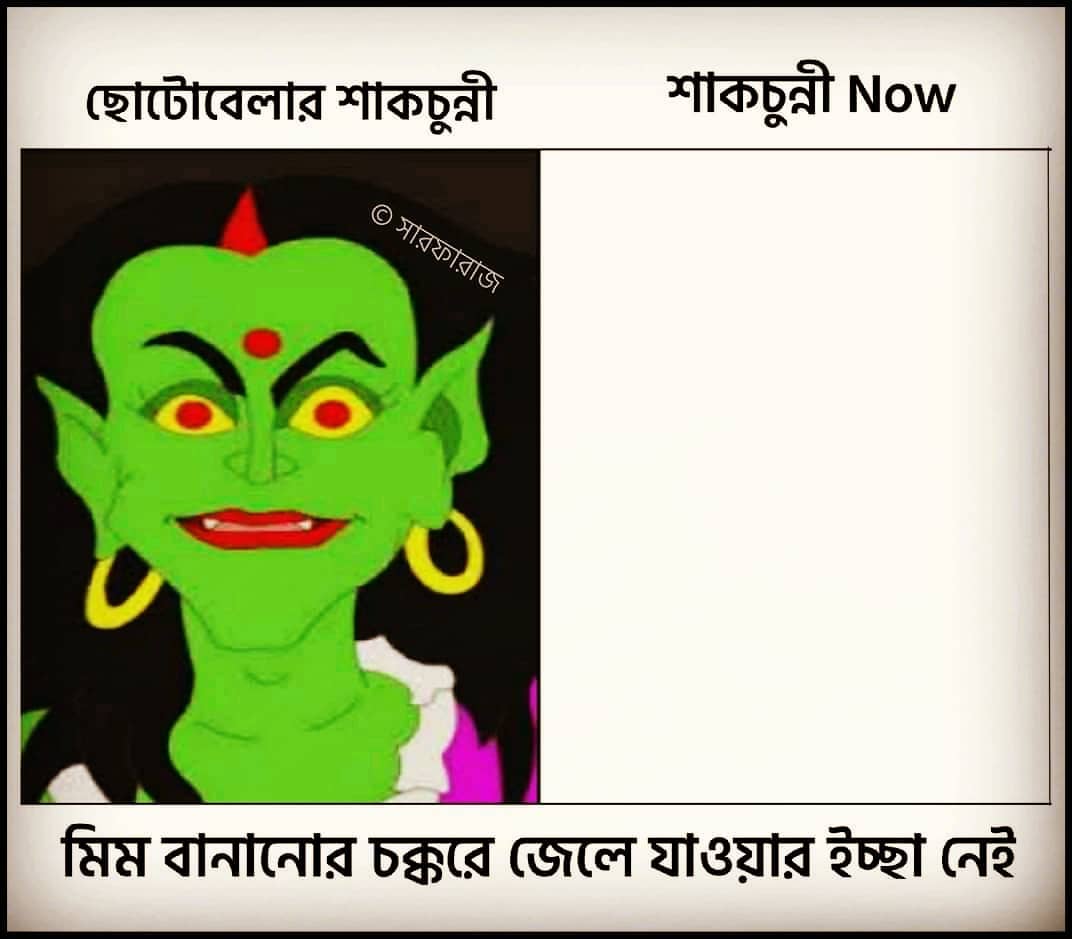
Text: ছোটোবেলার শাকচুন্নী শাকচুন্নী মিম বানানোর চক্করে জেলে যাওযার ইচ্ছা নেই
Label: Hate
Hate category: Political
Targeted group: Organization